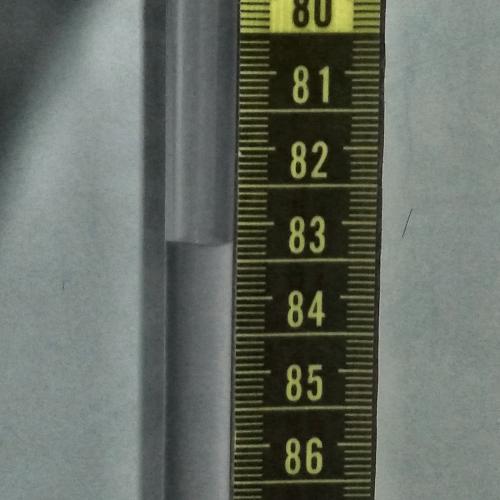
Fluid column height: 83.3 cm